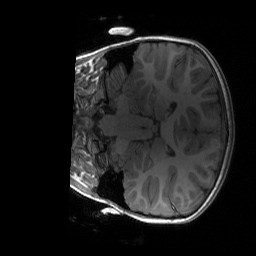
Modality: T1w
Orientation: coronal
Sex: female
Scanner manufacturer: siemens
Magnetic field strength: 3 T
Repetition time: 1.9 s
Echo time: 0.00243 s